Question: I am trying to format my graph attached below. I have a line of code
'''
ggline(Titration.Aug.9, x="Dilution",y="X..bound",color="Sample") +
scale_x_continuous(trans="log10",labels=trans_format("log10",math_format(10^.x))) +
theme_minimal() +
labs(x="Dilution",y="% Bound") +
scale_color_brewer(type="Sample",palette="Set1")
'''
so that I may change the labels to 10^# and have only my x-axis on a log 10 scale. The problem is that I don't know how to change the grid lines so they are more frequent and less spaced. I have tried to use minor_breaks=seq(0,1e10, 1e10) nested in the scale_x_continuous command. Should I use a different command that encapsulates the whole graph since I want all grid lines to be changed? If so, what should I use?

<URL>
'''
> dput(Titration.Aug.9)
structure(list(Dilution = c(300L, 900L, 2700L, 8100L, 24300L,
72900L, 218700L, 300L, 900L, 2700L, 8100L, 24300L, 72900L, 218700L,
300L, 900L, 2700L, 8100L, 24300L, 72900L, 218700L, 300L, 900L,
2700L, 8100L, 24300L, 72900L, 218700L, 300L, 900L, 2700L, 8100L,
24300L, 72900L, 218700L, 300L, 900L, 2700L, 8100L, 24300L, 72900L,
218700L, 300L, 900L, 2700L, 8100L, 24300L, 72900L, 218700L, 300L,
900L, 2700L, 8100L, 24300L, 72900L, 218700L, 300L, 900L, 2700L,
8100L, 24300L, 72900L, 218700L), X..bound = c(52.74, 40.31, 30.63,
18.89, 7.57, 0.8, 0.01, 20.23, 11.29, 7.55, 3.24, 0.54, 0.12,
0.03, 53.27, 46.82, 38.17, 26.77, 11.59, 2.23, 0.07, 69.25, 63.55,
56.34, 40.95, 19.35, 2.4, 0.05, 75.8, 68.21, 62.82, 40.33, 11.73,
0.82, 0.04, 85.75, 82.82, 74.29, 46.63, 9.36, 0.24, 0.05, 71.65,
66.54, 56.63, 33.96, 6.33, 0.19, 0.03, 85.43, 86.49, 75.73, 51.62,
15.16, 1.05, 0.01, 92.44, 90.13, 85.92, 72.06, 30.08, 3.15, 0.12
), Sample = c("1mer 0DA", "1mer 0DA", "1mer 0DA", "1mer 0DA",
"1mer 0DA", "1mer 0DA", "1mer 0DA", "1mer 2DA", "1mer 2DA", "1mer 2DA",
"1mer 2DA", "1mer 2DA", "1mer 2DA", "1mer 2DA", "1mer 3DA", "1mer 3DA",
"1mer 3DA", "1mer 3DA", "1mer 3DA", "1mer 3DA", "1mer 3DA", "1mer 4DA",
"1mer 4DA", "1mer 4DA", "1mer 4DA", "1mer 4DA", "1mer 4DA", "1mer 4DA",
"5mer 0DA", "5mer 0DA", "5mer 0DA", "5mer 0DA", "5mer 0DA", "5mer 0DA",
"5mer 0DA", "5mer 2DA", "5mer 2DA", "5mer 2DA", "5mer 2DA", "5mer 2DA",
"5mer 2DA", "5mer 2DA", "5mer 4DA", "5mer 4DA", "5mer 4DA", "5mer 4DA",
"5mer 4DA", "5mer 4DA", "5mer 4DA", "5mer 2DA GDG", "5mer 2DA GDG",
"5mer 2DA GDG", "5mer 2DA GDG", "5mer 2DA GDG", "5mer 2DA GDG",
"5mer 2DA GDG", "5mer 2DA GDGDG", "5mer 2DA GDGDG", "5mer 2DA GDGDG",
"5mer 2DA GDGDG", "5mer 2DA GDGDG", "5mer 2DA GDGDG", "5mer 2DA GDGDG"
)), class = "data.frame", row.names = c(NA, -63L))
'''
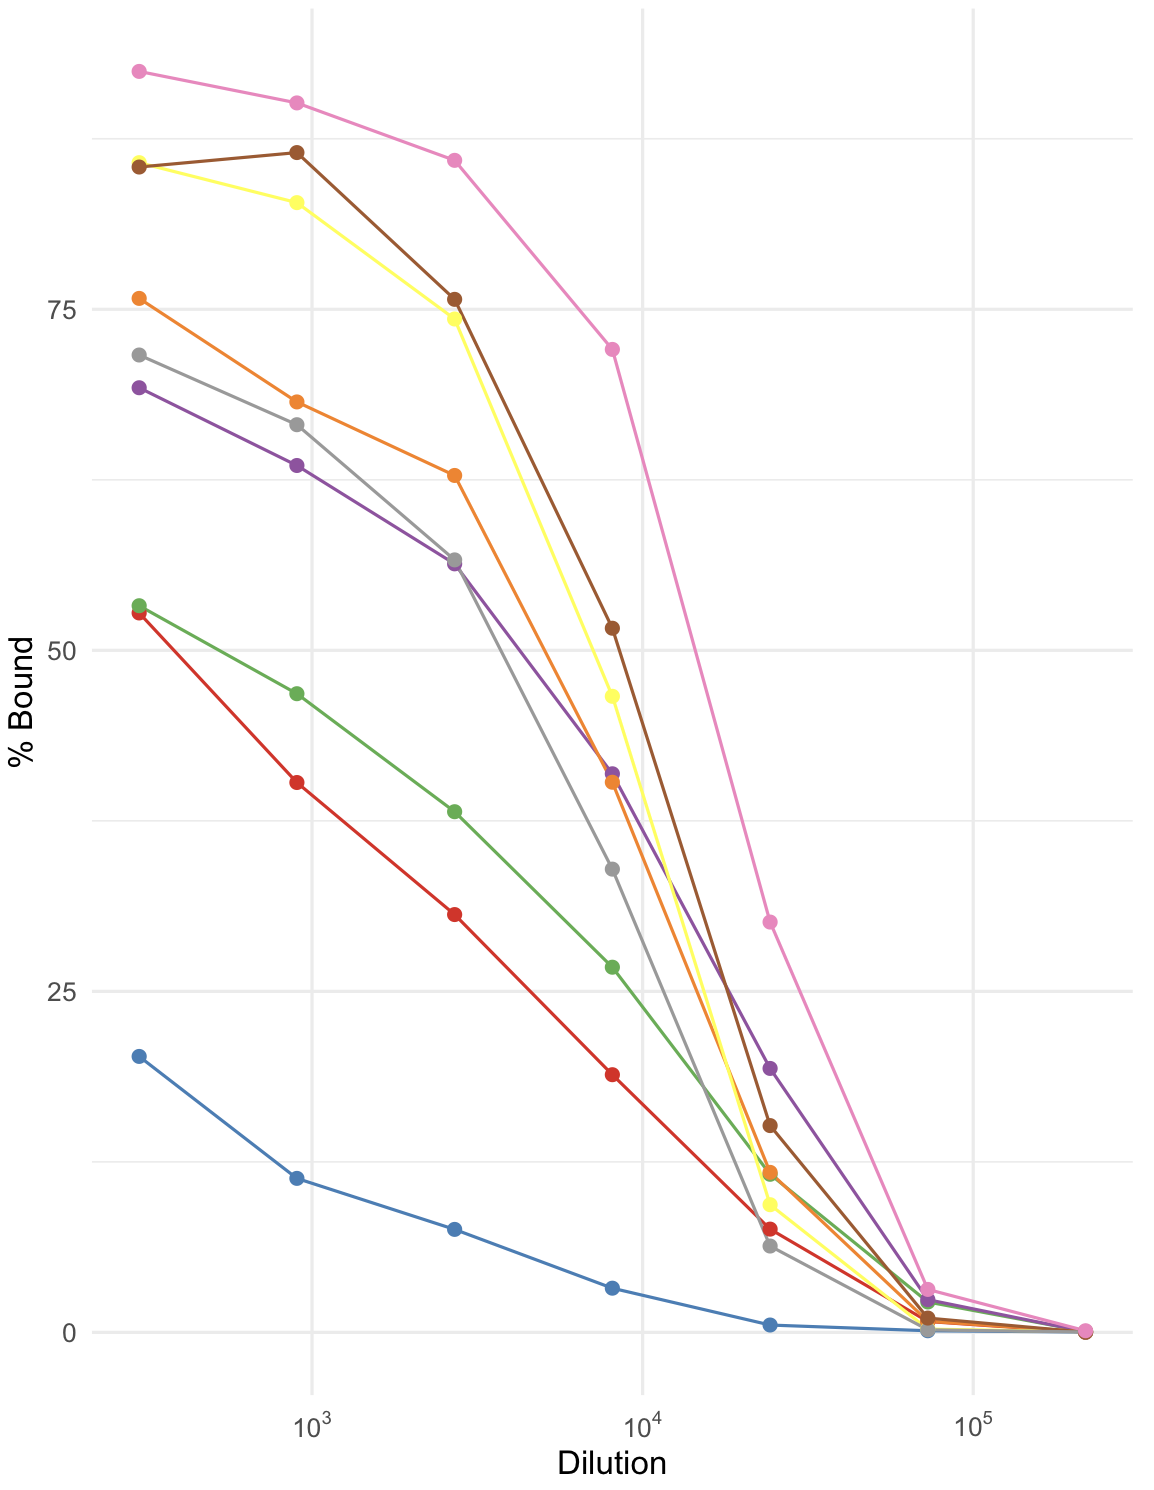
Answer: When I run your code I get a graph with 1 minor break in between every major break pair--unlike your picture. But you're right to try to use the 'minor_breaks' argument to add more of them:
'''
ggline(Titration.Aug.9, x="Dilution",y="X..bound",color="Sample") +
scale_x_continuous(
trans="log10",
labels=trans_format("log10",math_format(10^.x)),
minor_breaks = 10^(seq(0, 7, by = 0.25))
) +
theme_minimal() +
labs(x="Dilution",y="% Bound") +
scale_color_brewer(type="Sample",palette="Set1")
'''
<URL>